Question: Facebook is giving us warnings on the developers portal that the Graph API (Facebook) our Azure AD B2C tenant is using has some breaking changes for the endpoints it uses. It feels to me that managing this is not within our span of control and it is solely handled by Azure AD B2C. Is that a good assumption?
[Edit]
[
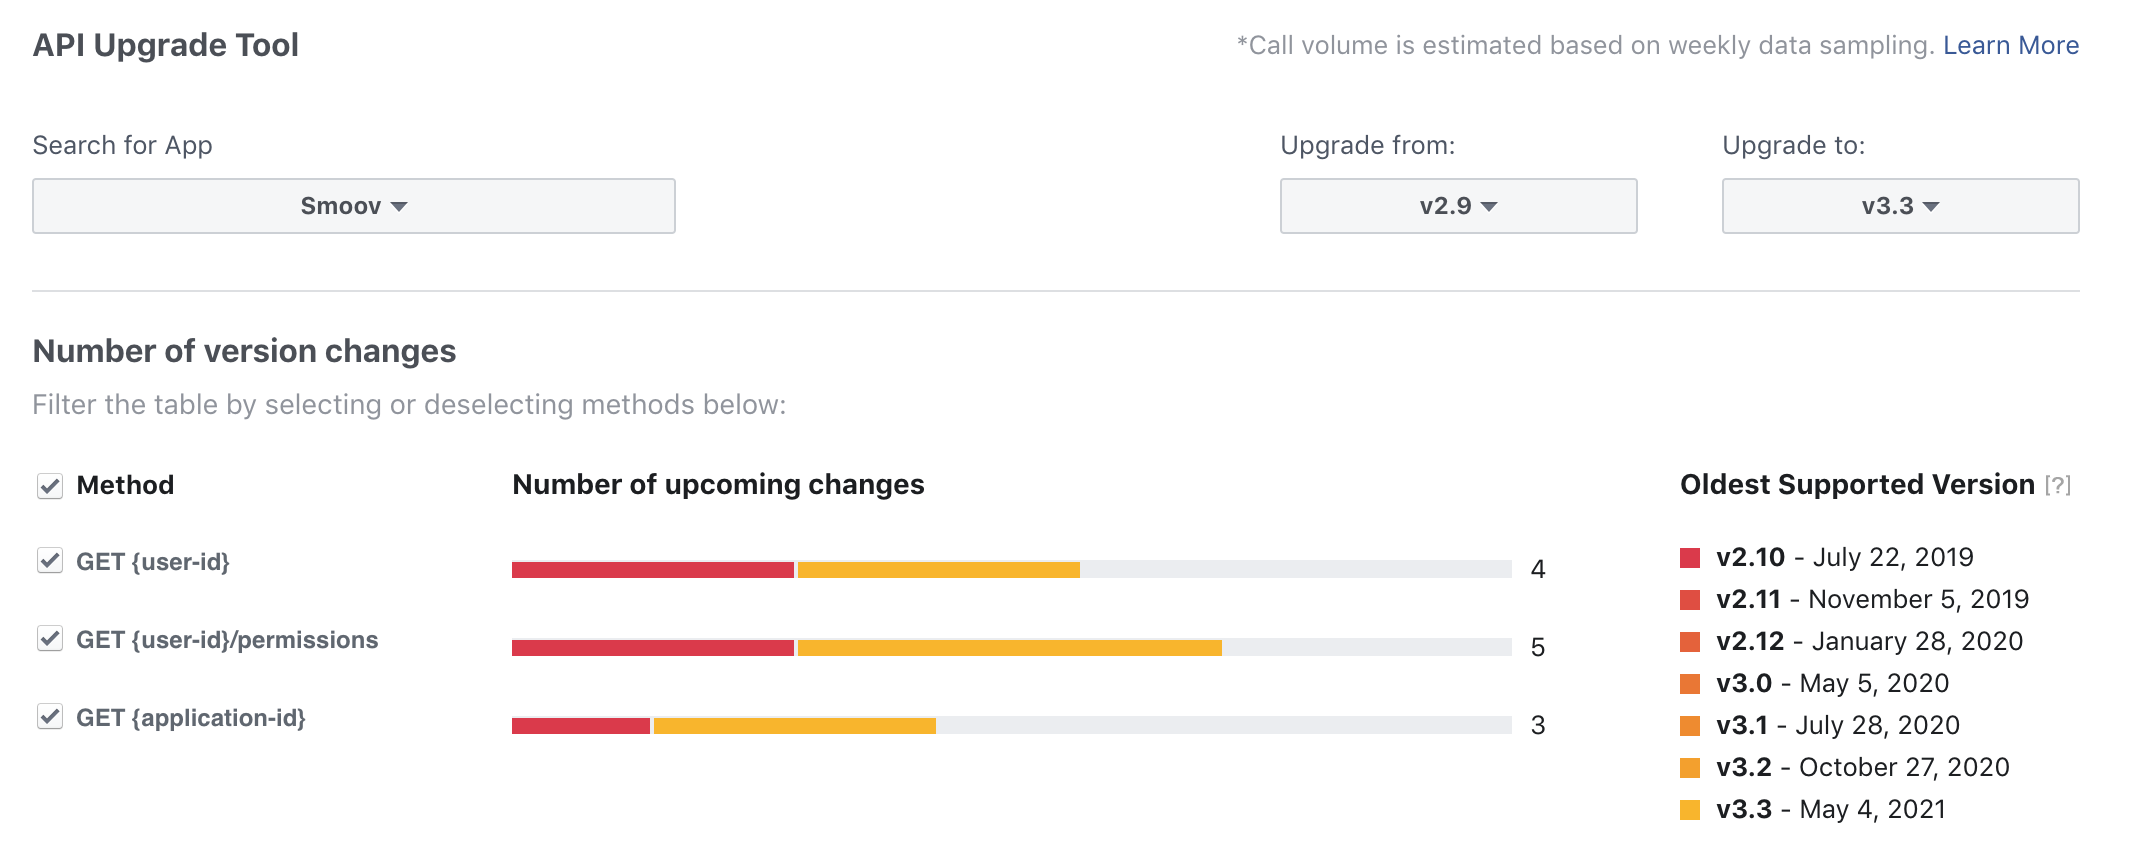
Answer: AAD B2C calls the /me endpoint which translates to /user-id.
We do not provide a version number in our calls, as per FB's reference doc, that means it will call the oldest supported version automatically.
The other 2 calls do not appear to be being made by AAD B2C, does your B2C policy pass through the Facebook IdP Token and call Facebook Graph API itself?